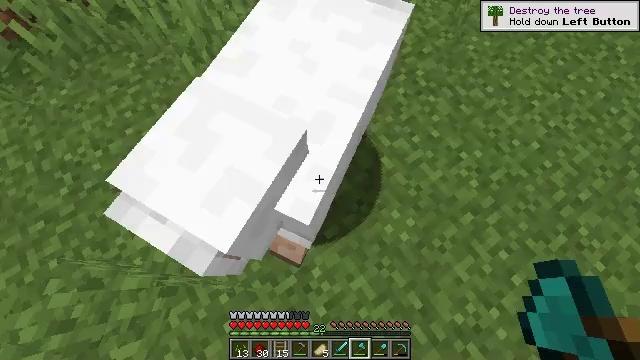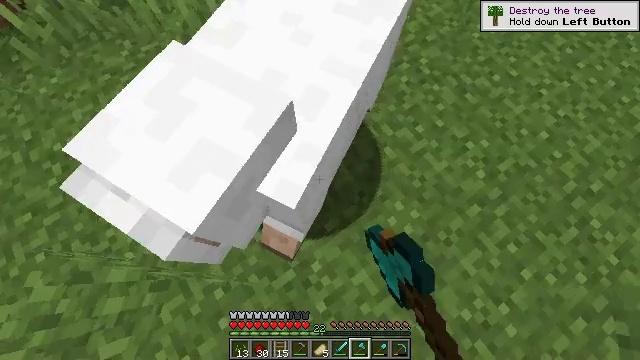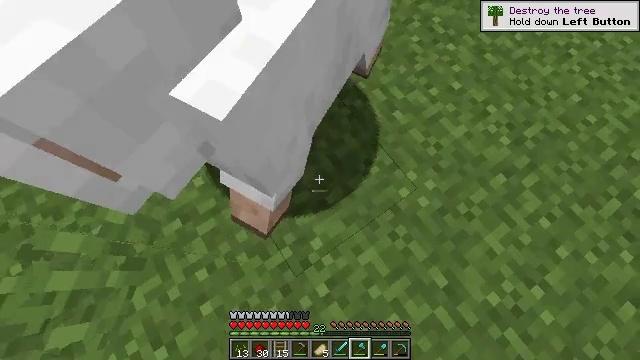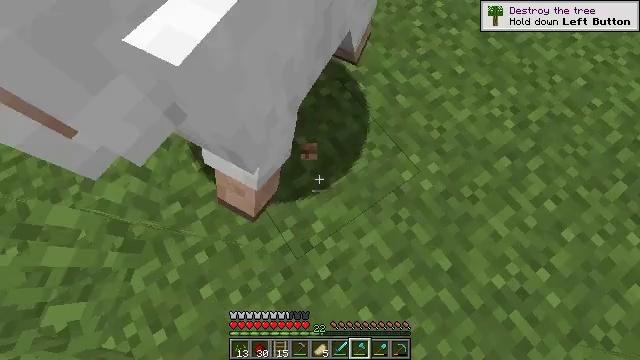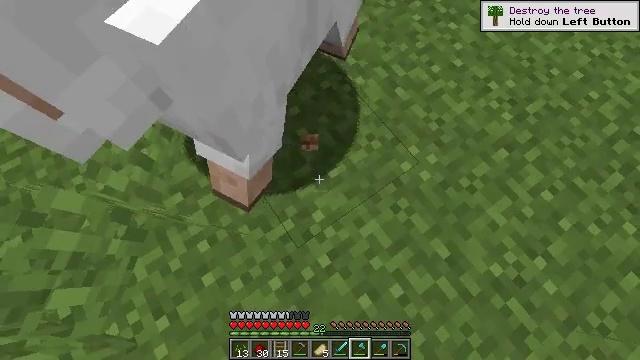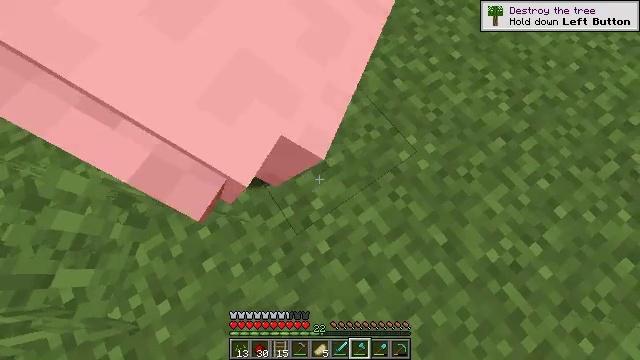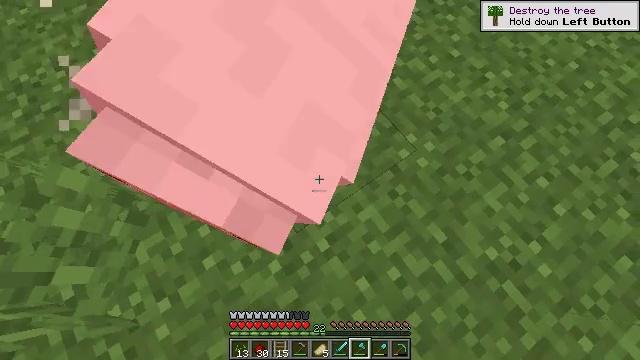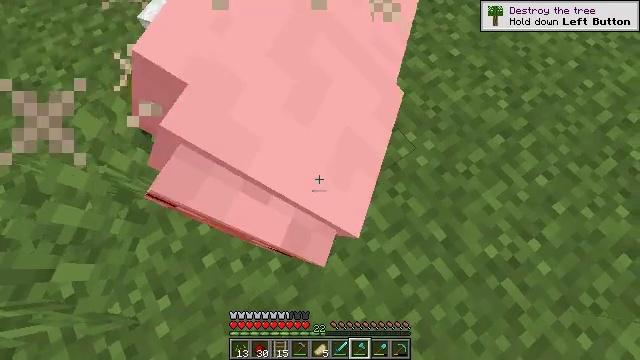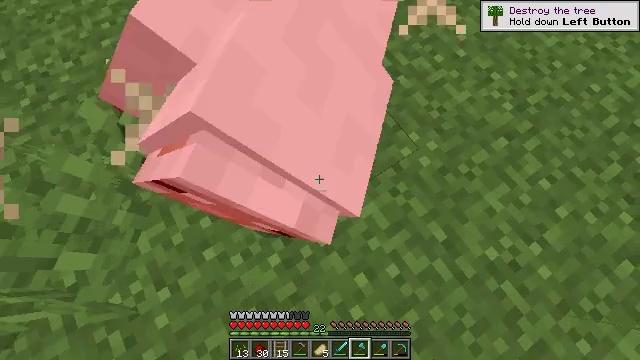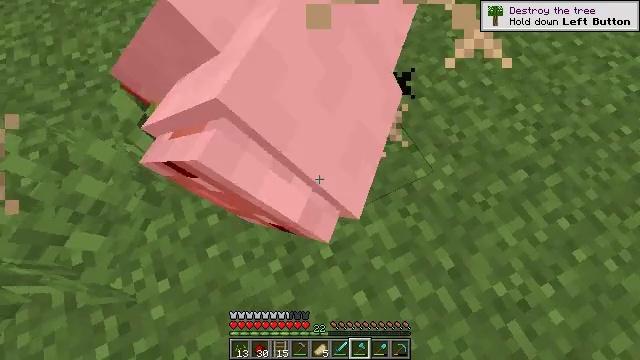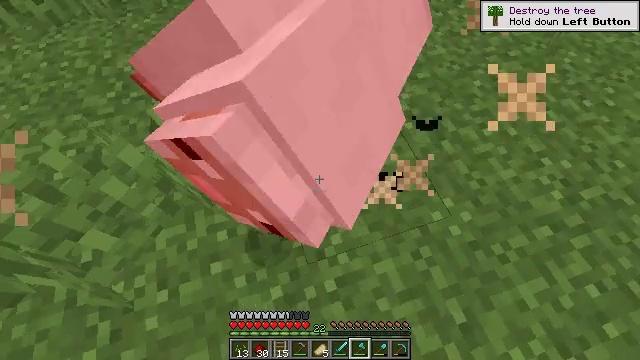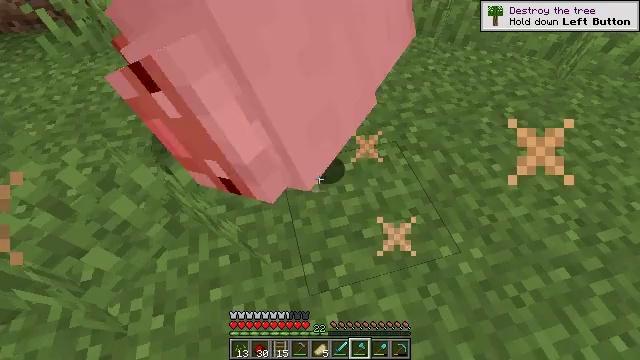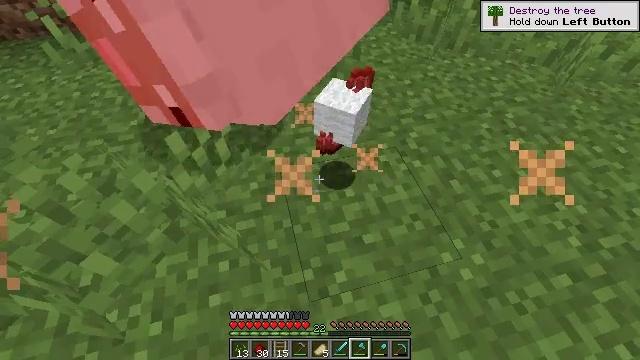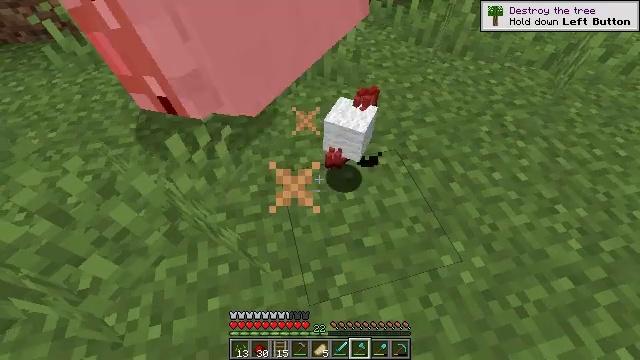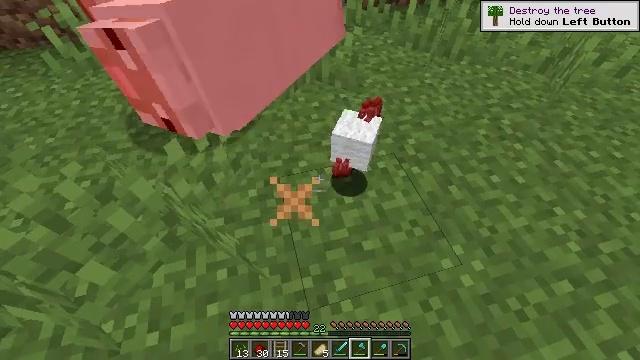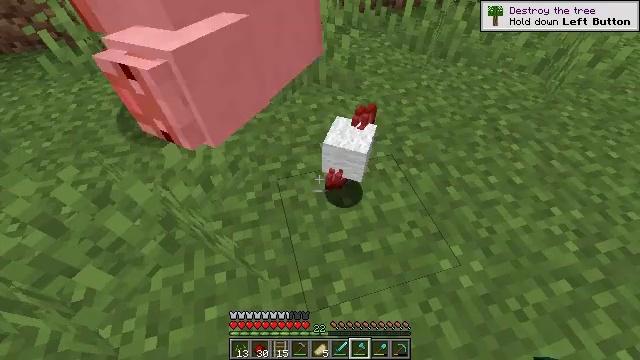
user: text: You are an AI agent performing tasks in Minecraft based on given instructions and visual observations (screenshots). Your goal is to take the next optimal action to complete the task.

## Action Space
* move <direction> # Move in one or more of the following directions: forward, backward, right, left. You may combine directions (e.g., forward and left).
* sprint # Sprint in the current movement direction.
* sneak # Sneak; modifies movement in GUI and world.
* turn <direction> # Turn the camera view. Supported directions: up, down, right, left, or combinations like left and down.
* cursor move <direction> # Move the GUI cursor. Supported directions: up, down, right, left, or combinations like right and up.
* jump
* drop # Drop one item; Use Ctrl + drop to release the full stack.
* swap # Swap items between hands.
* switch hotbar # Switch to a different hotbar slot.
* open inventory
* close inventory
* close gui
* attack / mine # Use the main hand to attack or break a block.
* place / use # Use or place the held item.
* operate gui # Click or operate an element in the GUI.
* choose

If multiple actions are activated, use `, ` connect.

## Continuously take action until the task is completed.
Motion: motion action
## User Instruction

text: Combat the sheep.
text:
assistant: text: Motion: attack / mine
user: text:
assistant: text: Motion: attack / mine
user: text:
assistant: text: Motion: attack / mine
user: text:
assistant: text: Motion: no_op
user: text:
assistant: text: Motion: no_op
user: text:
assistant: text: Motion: no_op
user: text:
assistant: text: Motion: no_op
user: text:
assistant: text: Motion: turn left
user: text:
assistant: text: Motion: turn left and up
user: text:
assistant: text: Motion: turn left and up
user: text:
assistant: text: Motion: turn left and up
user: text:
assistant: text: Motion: turn up
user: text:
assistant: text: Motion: no_op
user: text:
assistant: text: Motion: no_op
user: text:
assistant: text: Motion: no_op
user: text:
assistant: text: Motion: no_op
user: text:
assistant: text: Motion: no_op
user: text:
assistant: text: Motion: no_op
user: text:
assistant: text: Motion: move forward
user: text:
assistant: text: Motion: move forward
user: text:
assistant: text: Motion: move forward
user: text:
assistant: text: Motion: move forward, turn right
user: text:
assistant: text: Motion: move forward, turn right
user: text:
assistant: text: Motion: move forward, turn right
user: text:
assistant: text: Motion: move forward, turn right and up
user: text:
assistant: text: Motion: move forward, turn right and up
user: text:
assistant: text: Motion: move forward, turn right and up
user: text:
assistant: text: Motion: move forward, turn right and up
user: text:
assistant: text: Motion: move forward, turn right and up
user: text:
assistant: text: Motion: move forward